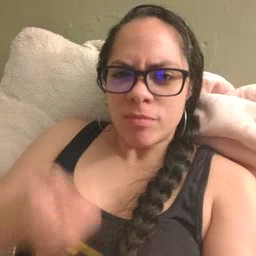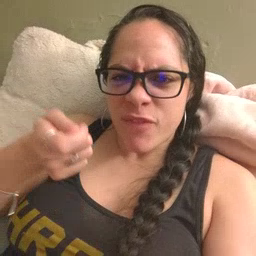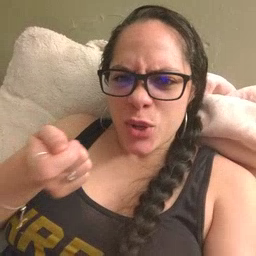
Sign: vacuum